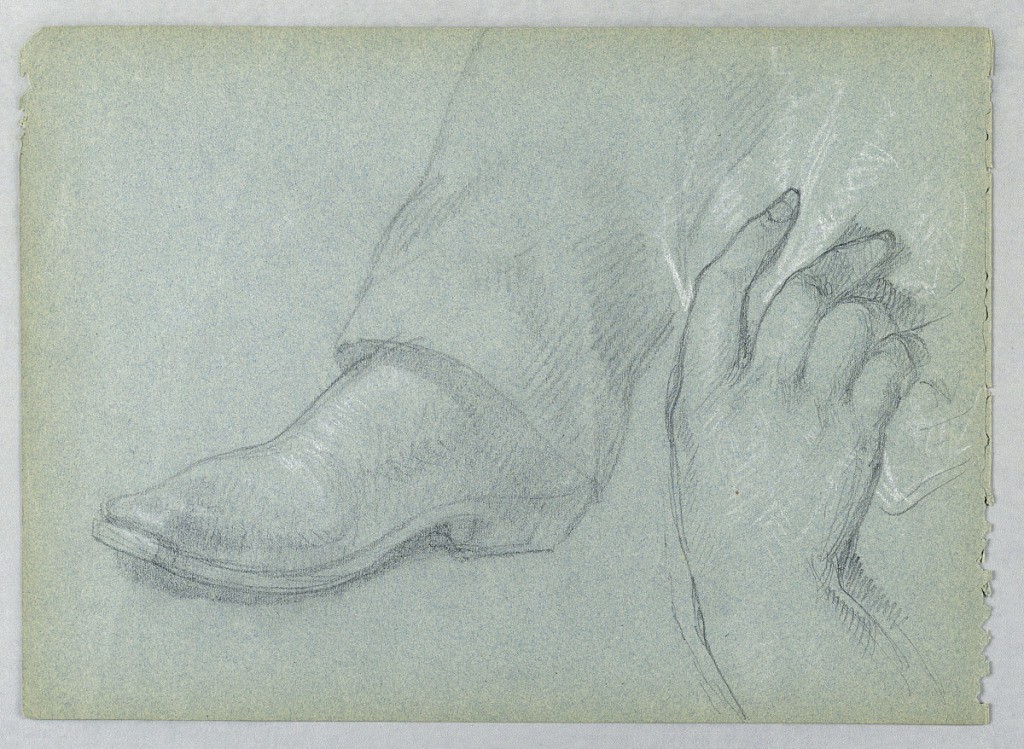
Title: Study for "The Atlantic Cable Projectors"
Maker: Daniel Huntington, American, 1816–1906
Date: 1894
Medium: Graphite, white chalk on blue wove paper
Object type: Drawing
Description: Center, a booted foot. Right, a right hand holding drapery. Verso: A booted foot.